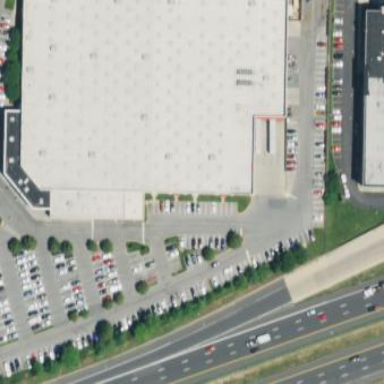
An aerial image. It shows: Retail building that houses wholesale shop.